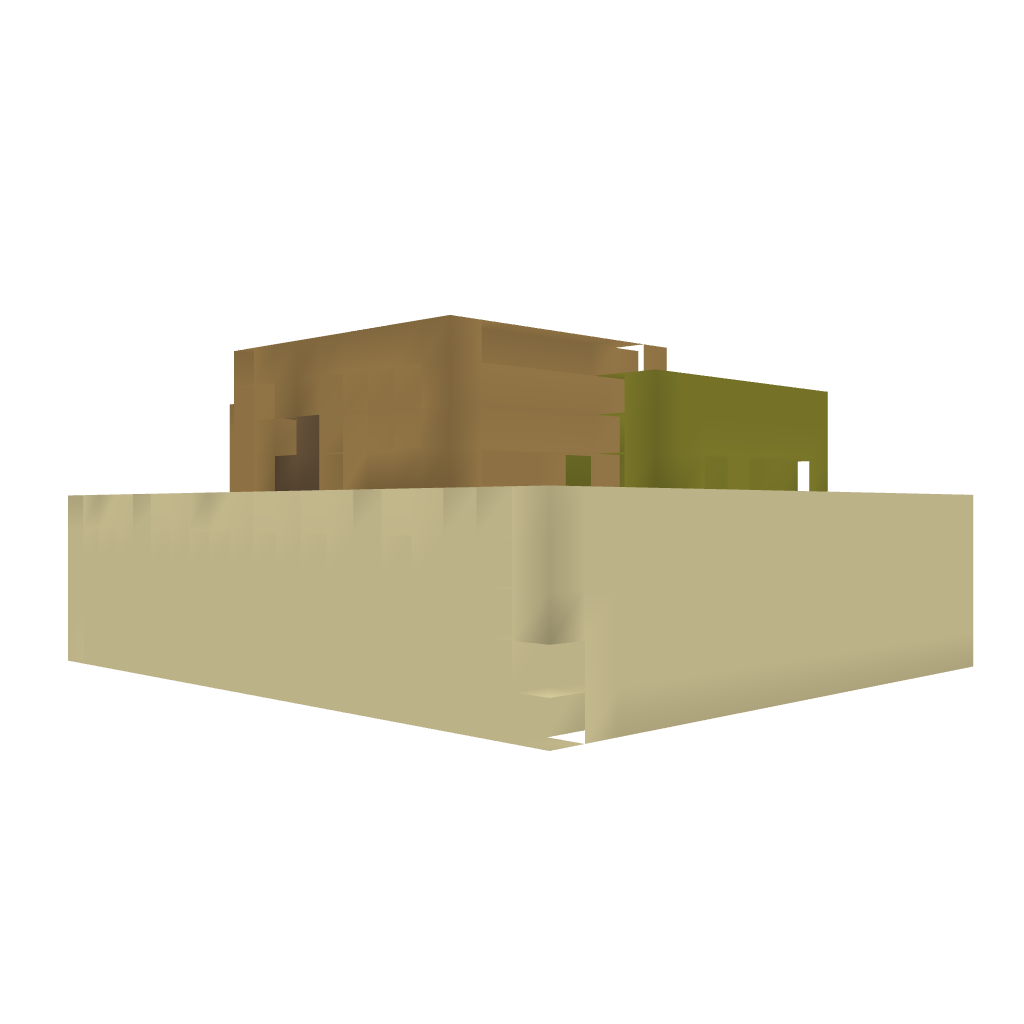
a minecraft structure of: Secret Room House